Field crop: maize
Growth stage: 2
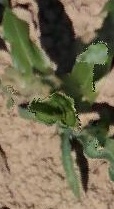
Species: maize